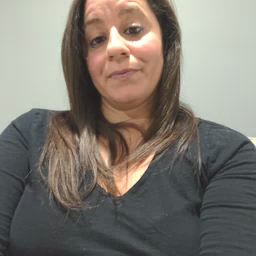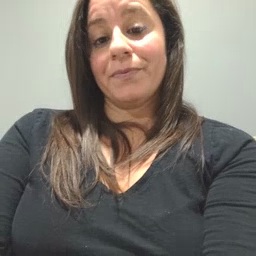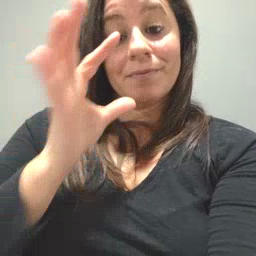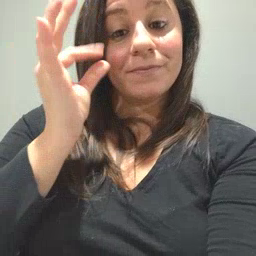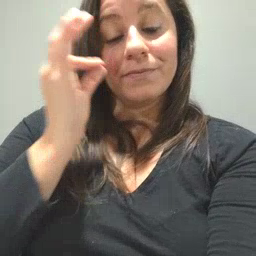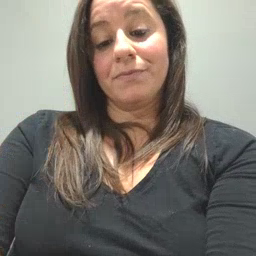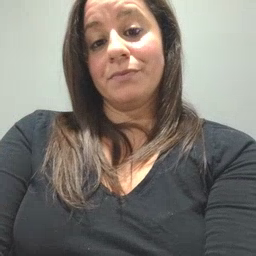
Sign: cat